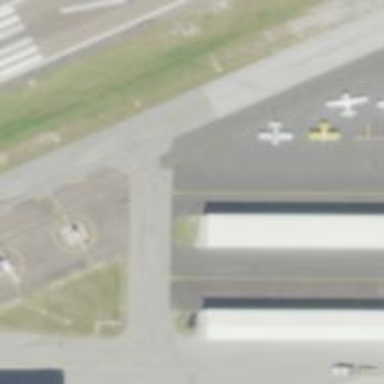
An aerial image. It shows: View of taxiway at the airport.